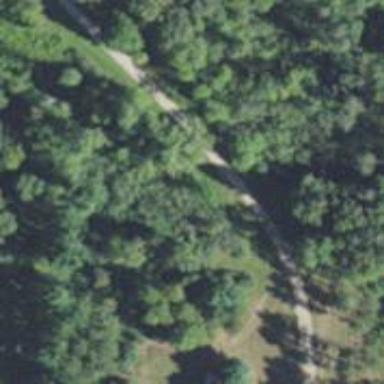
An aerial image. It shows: Driveway leading to service road.